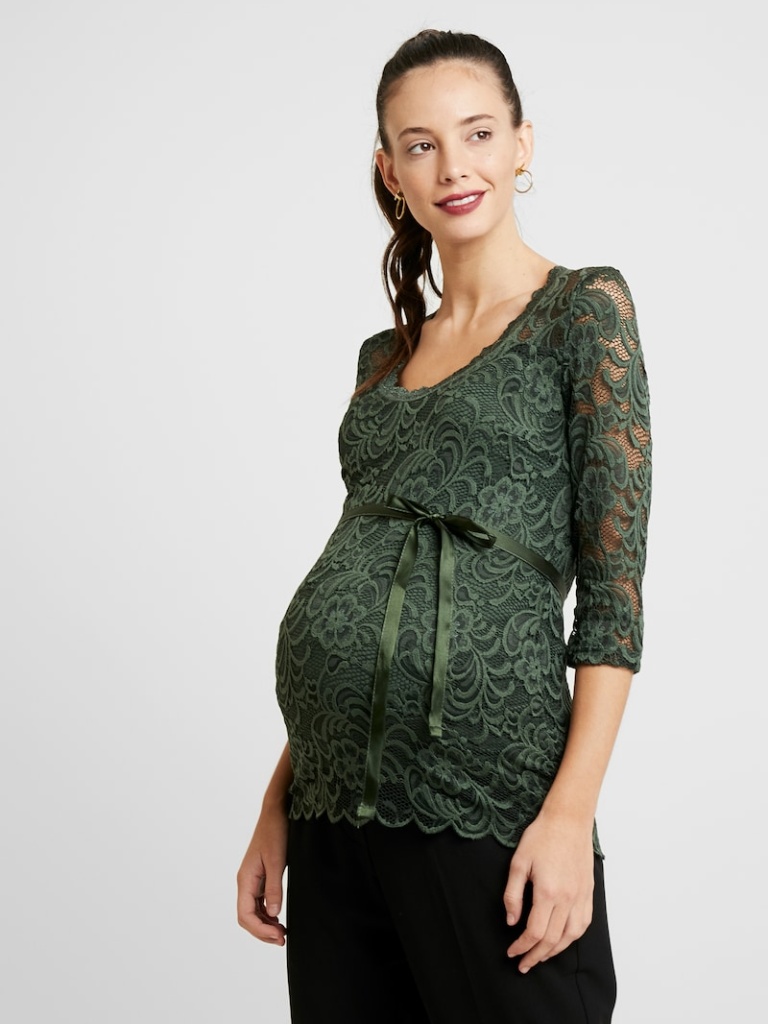
lace fitted a long-sleeved with the sleeves down knee length Untucked v-neck dress